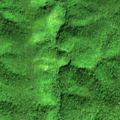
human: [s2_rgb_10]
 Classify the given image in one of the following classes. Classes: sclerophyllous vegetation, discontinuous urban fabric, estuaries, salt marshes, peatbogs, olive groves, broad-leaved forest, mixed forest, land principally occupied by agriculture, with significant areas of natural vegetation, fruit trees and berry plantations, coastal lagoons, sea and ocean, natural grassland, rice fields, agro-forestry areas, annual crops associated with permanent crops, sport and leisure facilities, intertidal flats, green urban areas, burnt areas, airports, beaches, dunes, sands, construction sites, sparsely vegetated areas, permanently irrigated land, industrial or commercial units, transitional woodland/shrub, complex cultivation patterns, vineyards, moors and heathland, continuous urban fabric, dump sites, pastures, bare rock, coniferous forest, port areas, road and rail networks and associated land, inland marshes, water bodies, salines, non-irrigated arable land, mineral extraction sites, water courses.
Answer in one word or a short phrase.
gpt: broad-leaved forest